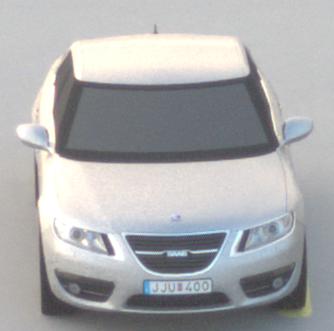
Make: Saab
Model: 5-Sep
Detailed model: 9-5 1.6T
Model produced from: 2010/06
Model produced until: 2011/12
Doors: 4
Color: white
Road condition: dry road
Daytime: sunrise or sunset
Contrast: medium contrast